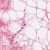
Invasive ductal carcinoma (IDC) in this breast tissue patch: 0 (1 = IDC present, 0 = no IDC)